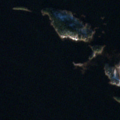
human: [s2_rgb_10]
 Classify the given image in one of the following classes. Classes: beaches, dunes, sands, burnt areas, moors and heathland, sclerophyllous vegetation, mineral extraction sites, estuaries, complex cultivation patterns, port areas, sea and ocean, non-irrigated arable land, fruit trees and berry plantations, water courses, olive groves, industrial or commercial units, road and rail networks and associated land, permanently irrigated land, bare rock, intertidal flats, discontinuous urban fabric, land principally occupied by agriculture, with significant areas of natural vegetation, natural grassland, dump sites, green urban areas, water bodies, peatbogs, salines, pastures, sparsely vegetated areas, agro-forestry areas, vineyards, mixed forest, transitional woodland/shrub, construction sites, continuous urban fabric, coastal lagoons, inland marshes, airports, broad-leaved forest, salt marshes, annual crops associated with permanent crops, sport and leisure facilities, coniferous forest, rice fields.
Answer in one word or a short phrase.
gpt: coniferous forest, water bodies